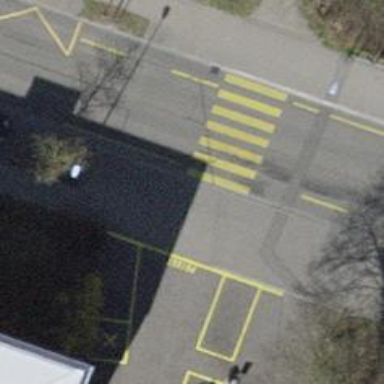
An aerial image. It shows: Zebra crossing with uncontrolled intersection and pedestrian island.